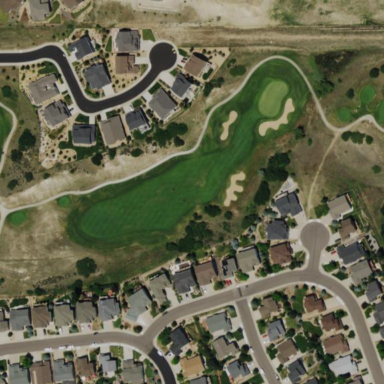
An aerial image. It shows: Golf fairway surrounded by grass.